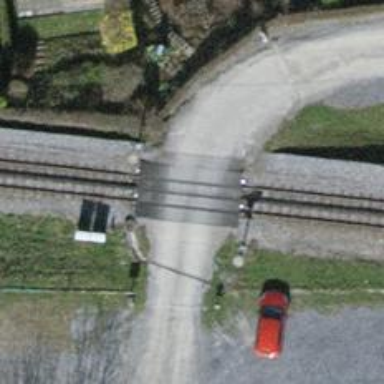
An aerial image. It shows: Level crossing on the railway with lights.